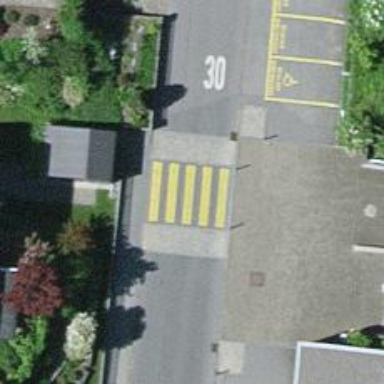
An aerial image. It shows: Uncontrolled zebra crossing on the road.